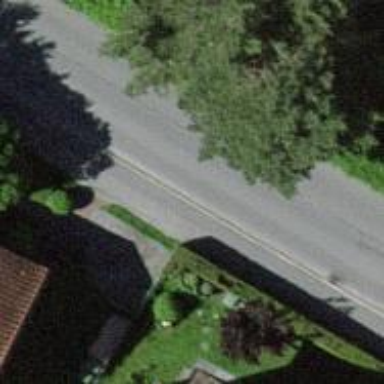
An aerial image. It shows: Hedge acting as barrier.